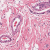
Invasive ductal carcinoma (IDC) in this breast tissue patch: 0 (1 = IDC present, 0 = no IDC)